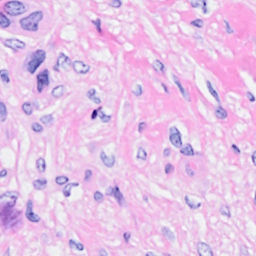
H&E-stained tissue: Breast